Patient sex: F
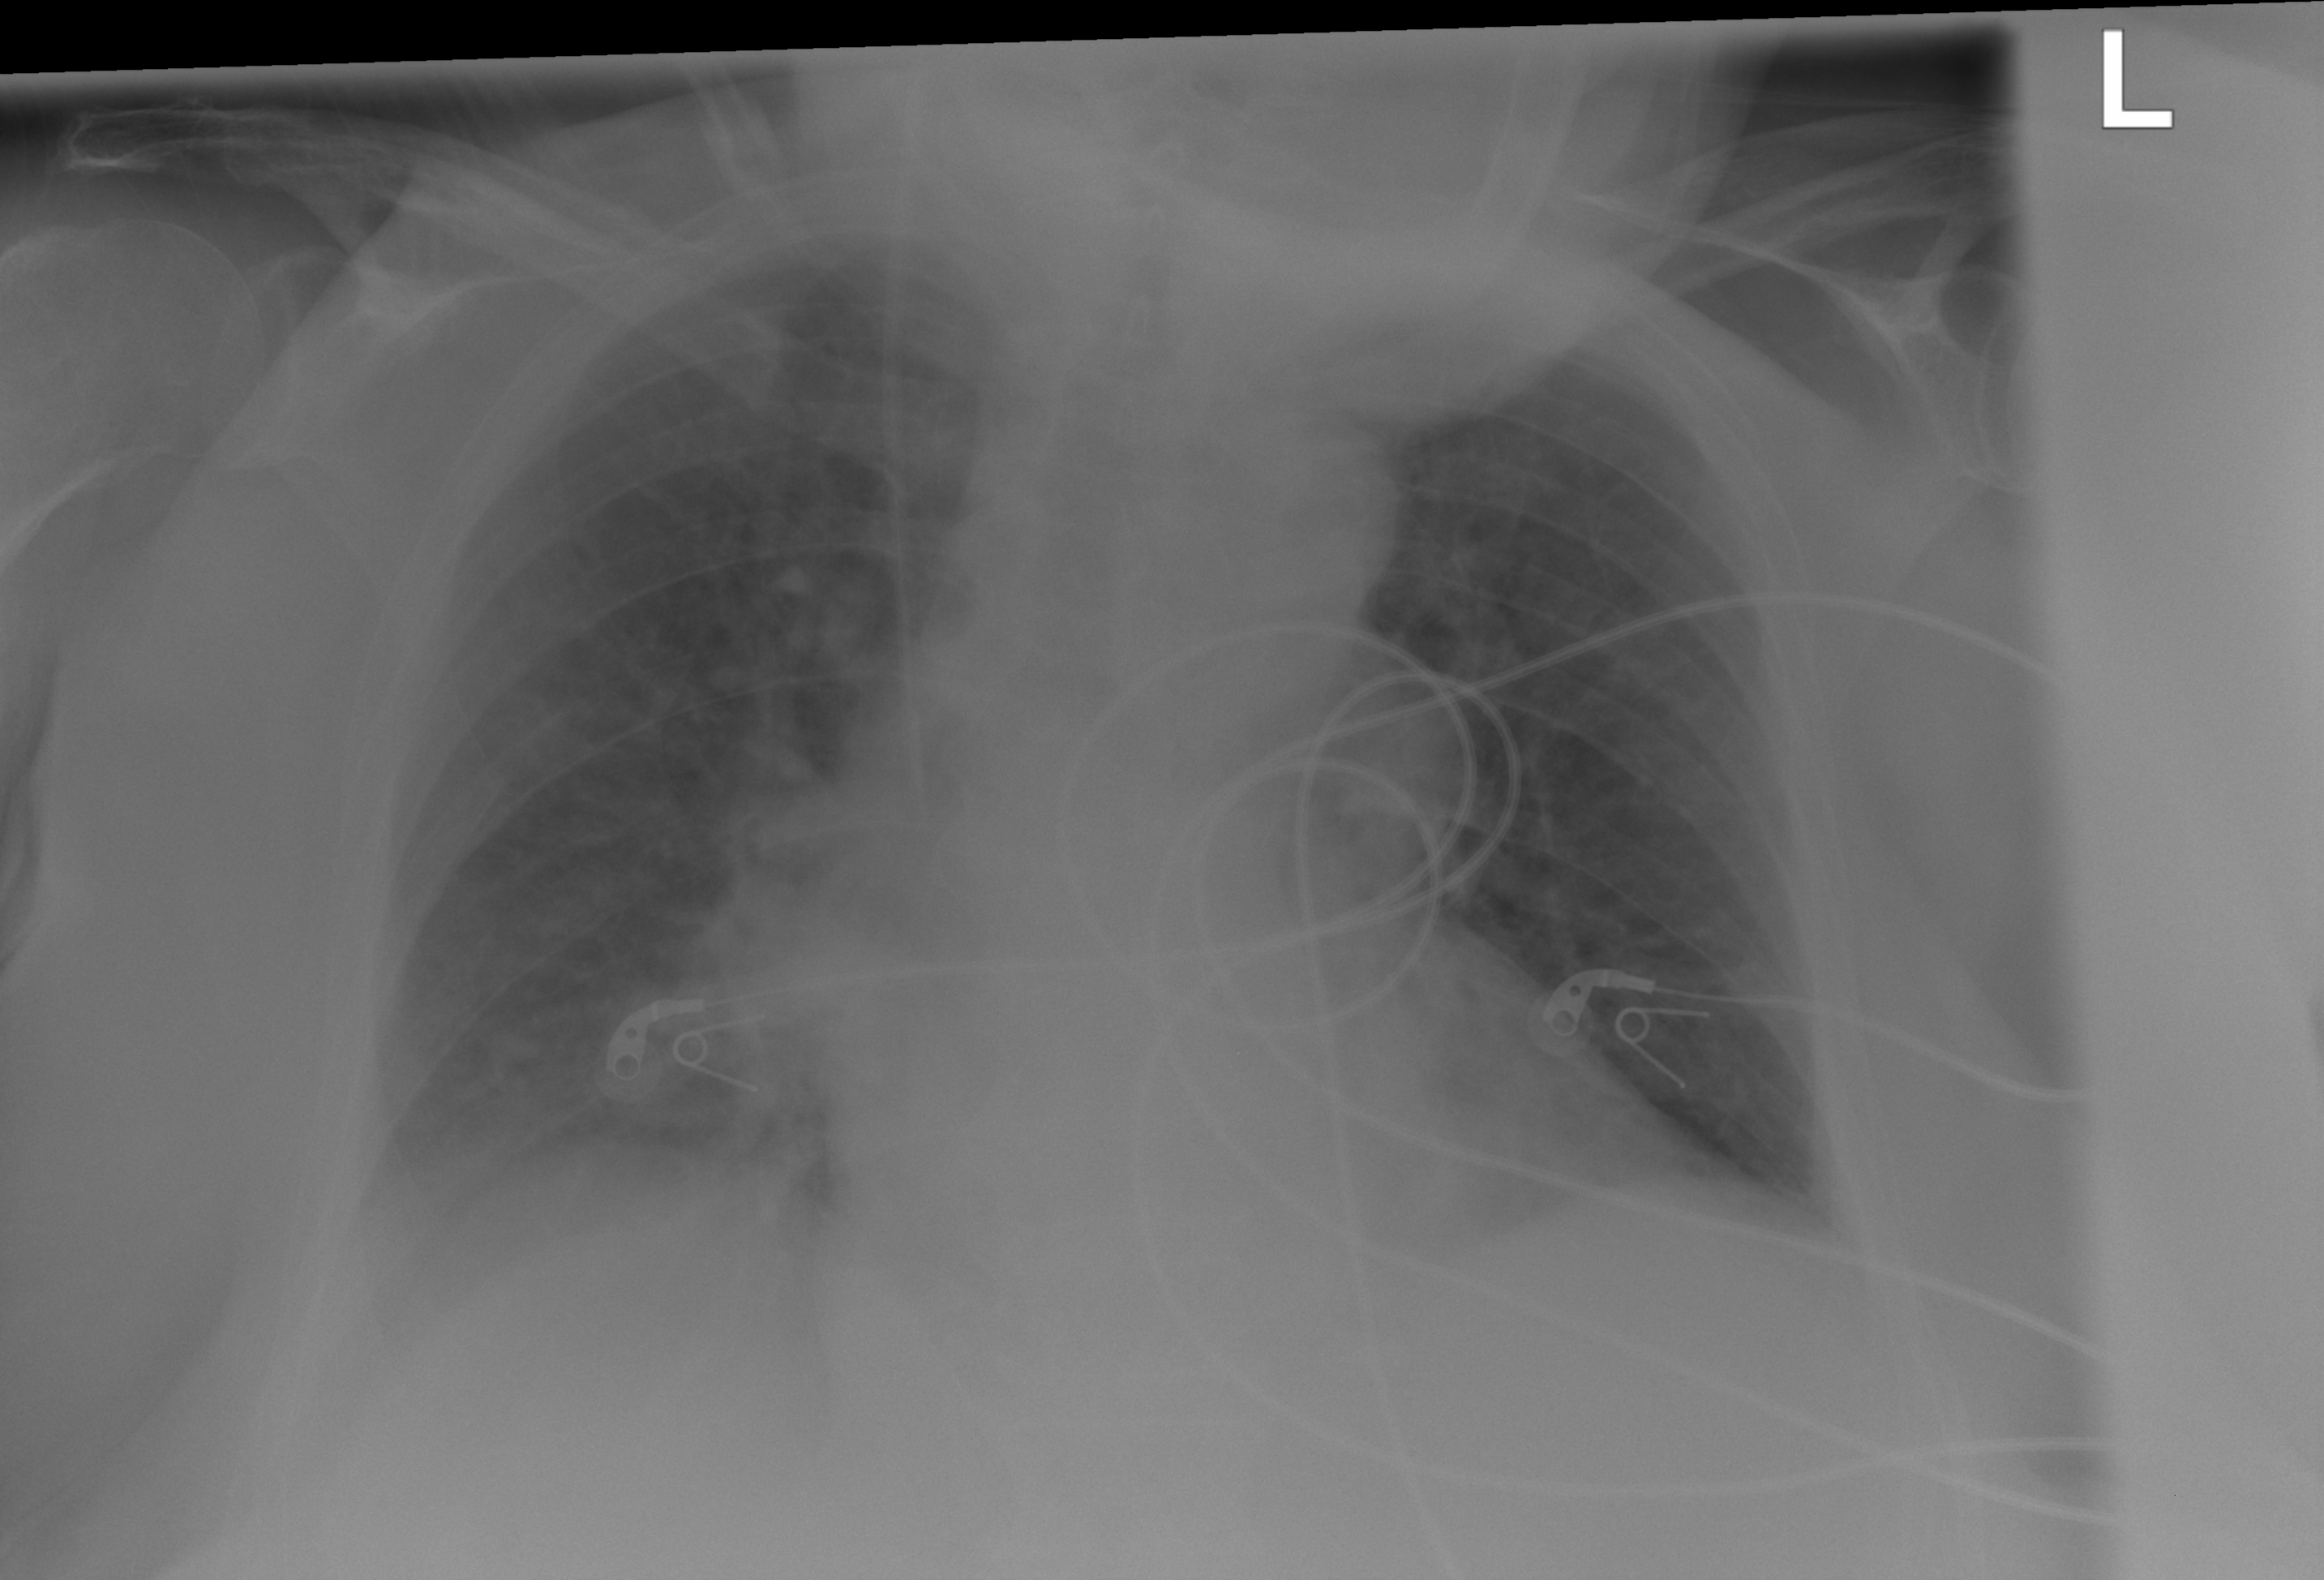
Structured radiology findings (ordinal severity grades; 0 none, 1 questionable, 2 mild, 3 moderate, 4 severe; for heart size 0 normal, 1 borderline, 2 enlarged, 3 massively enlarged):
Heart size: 1
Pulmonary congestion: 2
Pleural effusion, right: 2
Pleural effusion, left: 2
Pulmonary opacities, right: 0
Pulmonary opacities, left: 0
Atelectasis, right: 2
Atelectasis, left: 0